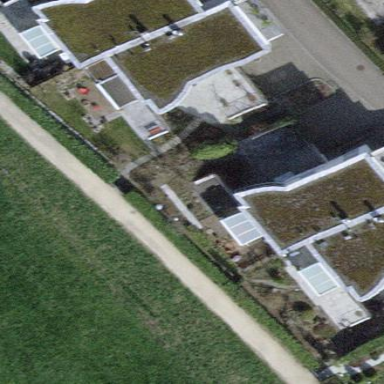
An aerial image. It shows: Semi-detached house with flat roof.